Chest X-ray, PA view. Patient: 59 years old, sex F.
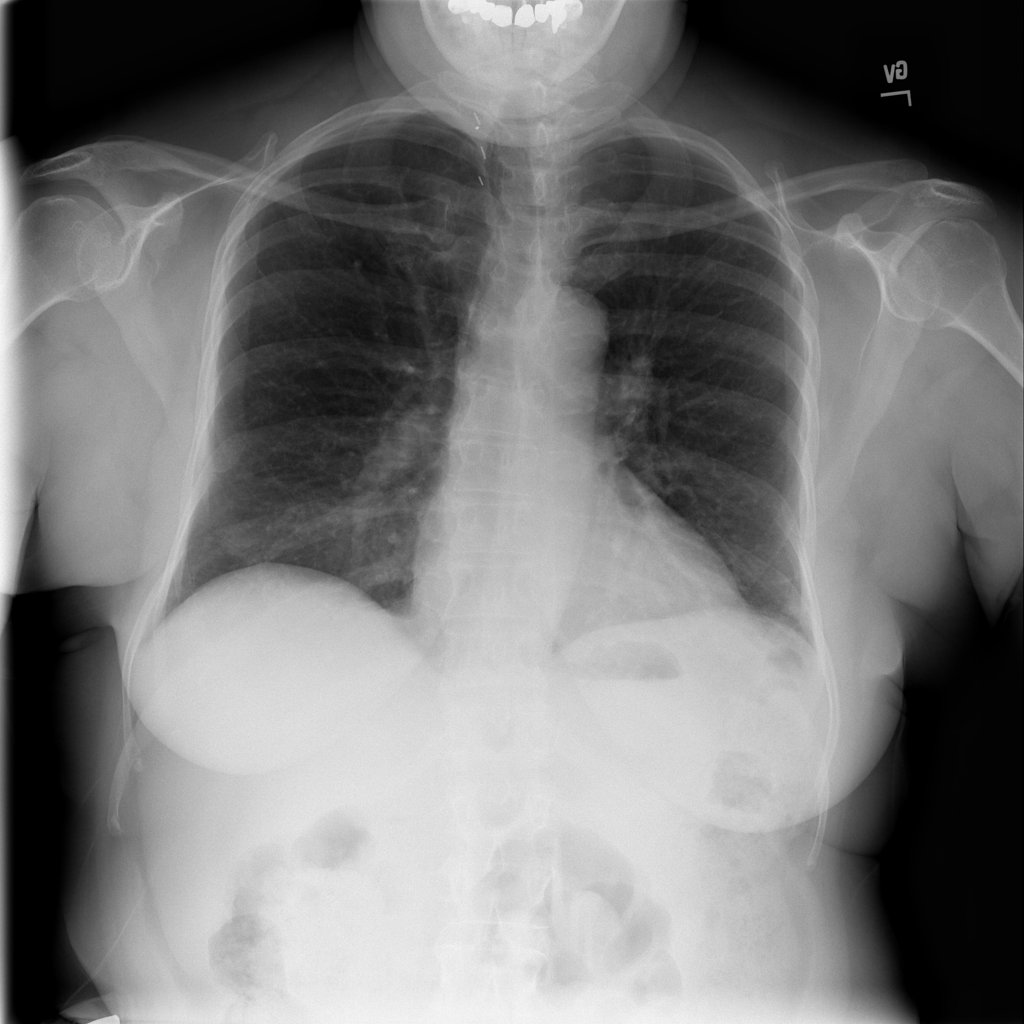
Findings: No Finding